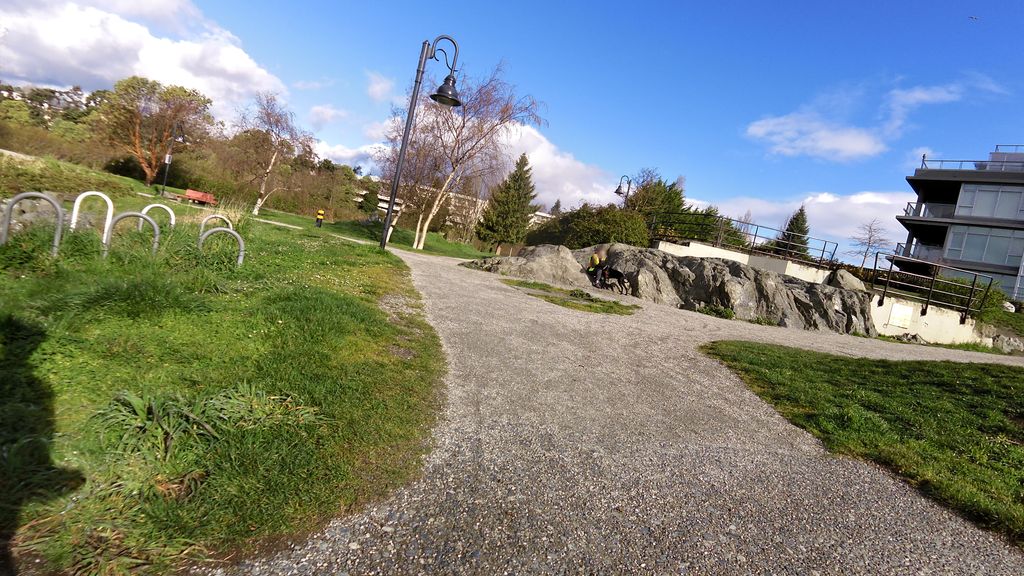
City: victoria